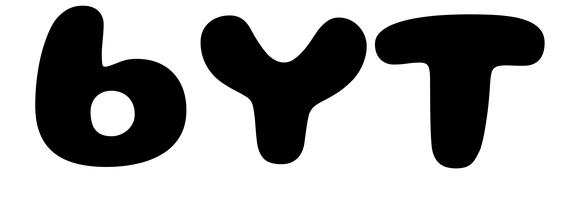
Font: Gluten_Bold